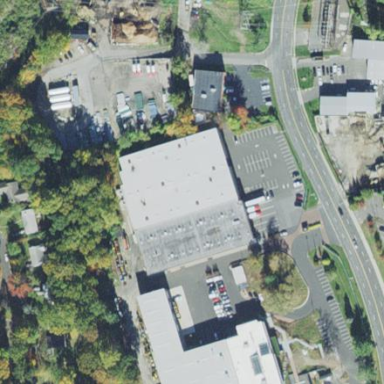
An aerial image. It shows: Building part with flat roof.